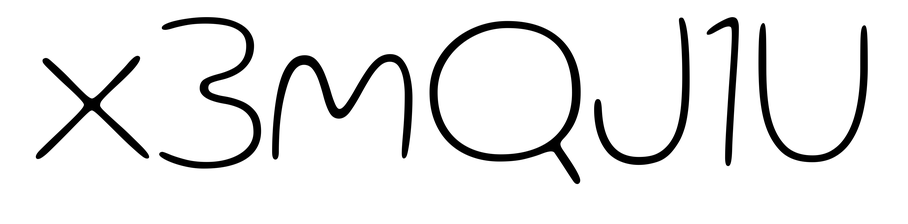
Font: Gluten_Thin